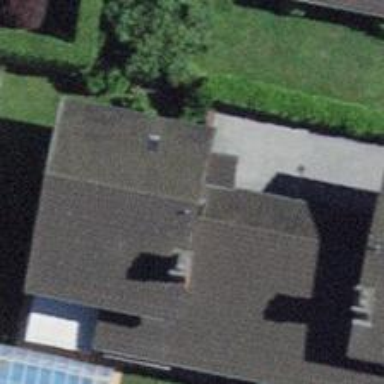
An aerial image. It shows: View of roof of building.